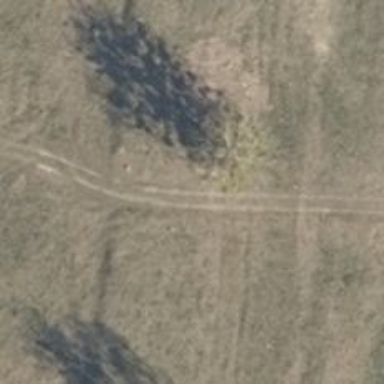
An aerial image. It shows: Grassy track with grade 5 track type.